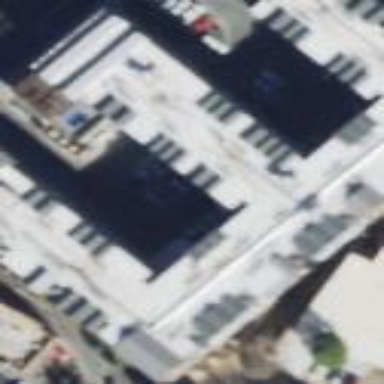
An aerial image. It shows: Motel building.